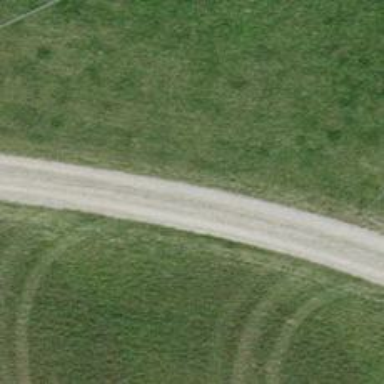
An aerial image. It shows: Compacted grade3 track.